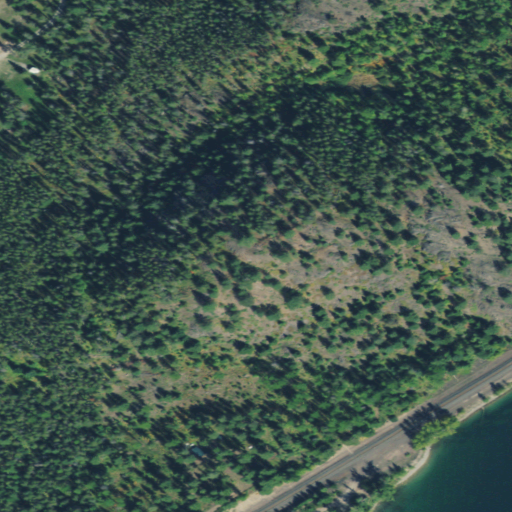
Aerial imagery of mountain in Montana named Swanberg Mountain containing evergreen forest, shrub, open development, open water, low intensity development, and herbaceous wetlands